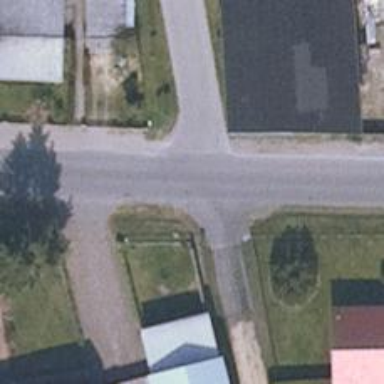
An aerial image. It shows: Driveway track with ground surface of grade 3.